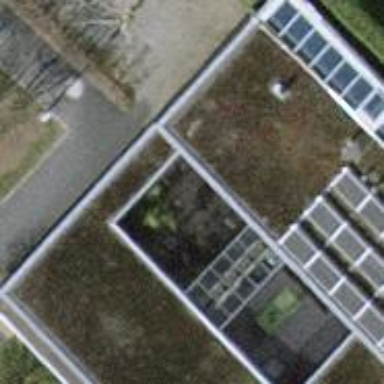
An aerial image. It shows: Terrace building.